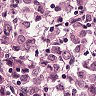
Metastatic tissue present: yes